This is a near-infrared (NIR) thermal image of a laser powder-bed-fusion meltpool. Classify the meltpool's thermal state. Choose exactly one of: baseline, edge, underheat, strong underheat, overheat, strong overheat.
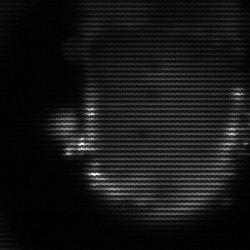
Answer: baseline